Question: Is it possible to move the changes in a commit to before other changes on the tree so I can test those commits.
In this example I want to move 'Romoved sess_match_useragent' to before 'Updated core to 2.1.0' in the tree

Thanks
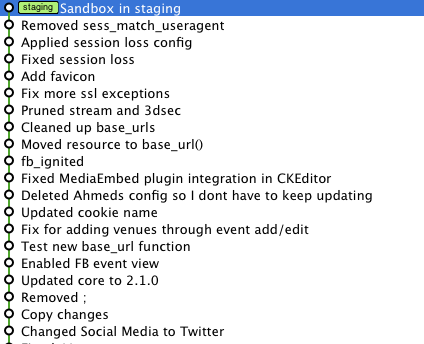
Answer: Yes, with 'git rebase -i refspec'.
Here, 'refspec' will be the identifier (either a SHA1 or a relative refspec) of the commit preceding your "Updated core" commit. This will open an editor with the commits and their order: move the 'pick' line for your commit right before the "Updated core" one and quit the editor: git will rewrite the branch.
Note that you may have to solve conflicts, however.
Read the help in the editor along with the list of commits, too: it contains a lot of useful tips, you can do plenty. For instance, just 'reword' commit messages if you have made spelling mistakes...
In your case, as pointed out, 'refspec' can he 'HEAD~17', ie "17 commits before ref HEAD" (HEAD is always the tip of the branch you are currently on).